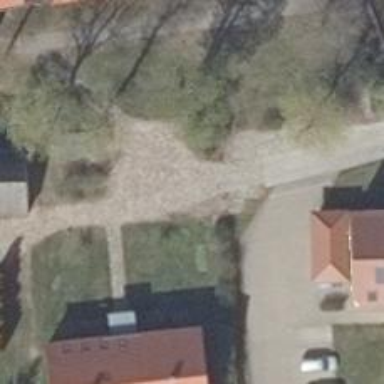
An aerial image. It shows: Driveway.